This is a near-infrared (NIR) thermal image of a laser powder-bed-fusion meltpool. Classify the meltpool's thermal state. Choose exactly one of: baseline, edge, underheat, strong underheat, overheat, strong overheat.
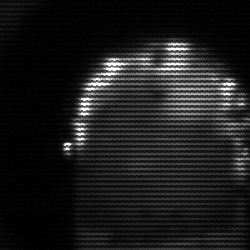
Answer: baseline